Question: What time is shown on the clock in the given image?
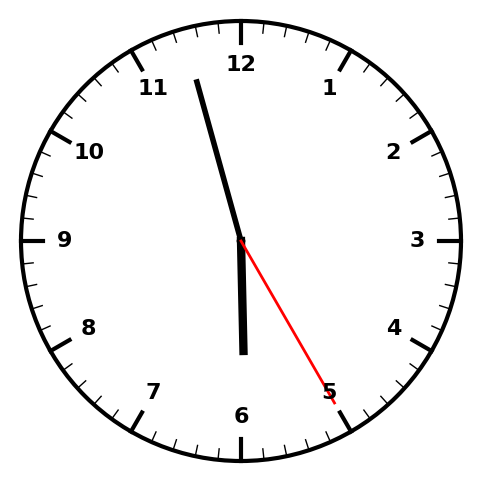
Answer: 05:57:25